Question: I can't switch to another view controller using UITableView. My code is like below.
'''
func tableView(tableView: UITableView, didSelectRowAtIndexPath indexPath: NSIndexPath) {
tableView.deselectRowAtIndexPath(indexPath, animated: true)
let storyBoard : UIStoryboard = UIStoryboard(name: "Main", bundle:nil)
let dashViewController = storyBoard.instantiateViewControllerWithIdentifier("menuView") as DashViewController
self.presentViewController(dashViewController, animated:true, completion:nil)
}
'''

I click one of my cells, and it just does nothing.
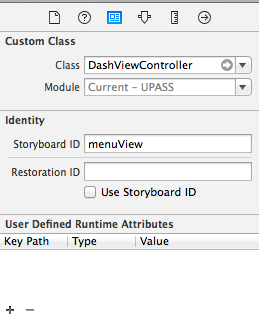
Answer: I already found the answer, I forgot to put 'UITableViewDelegate'.
'''
class ViewController: UIViewController, UITableViewDataSource, UITableViewDelegate{
}
'''
And assign tableview with view controller